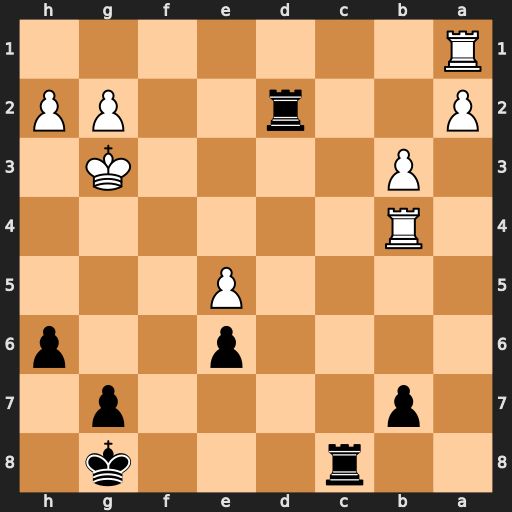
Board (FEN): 2r3k1/1p4p1/4p2p/4P3/1R6/1P4K1/P2r2PP/R7
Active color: b
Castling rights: -
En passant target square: -
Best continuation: Rc3+ Kh4 Rxg2